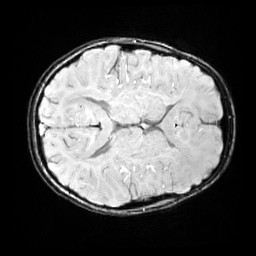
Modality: SWI
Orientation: axial
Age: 9
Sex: male
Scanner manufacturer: siemens
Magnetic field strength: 3 T
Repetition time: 0.027 s
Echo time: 0.02 s